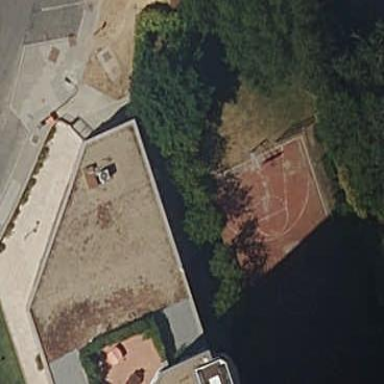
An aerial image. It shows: Concrete basketball court located on leisure land pitch.